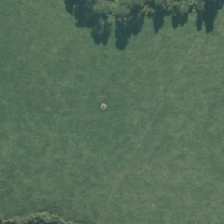
Land cover: shortrotation_cropland